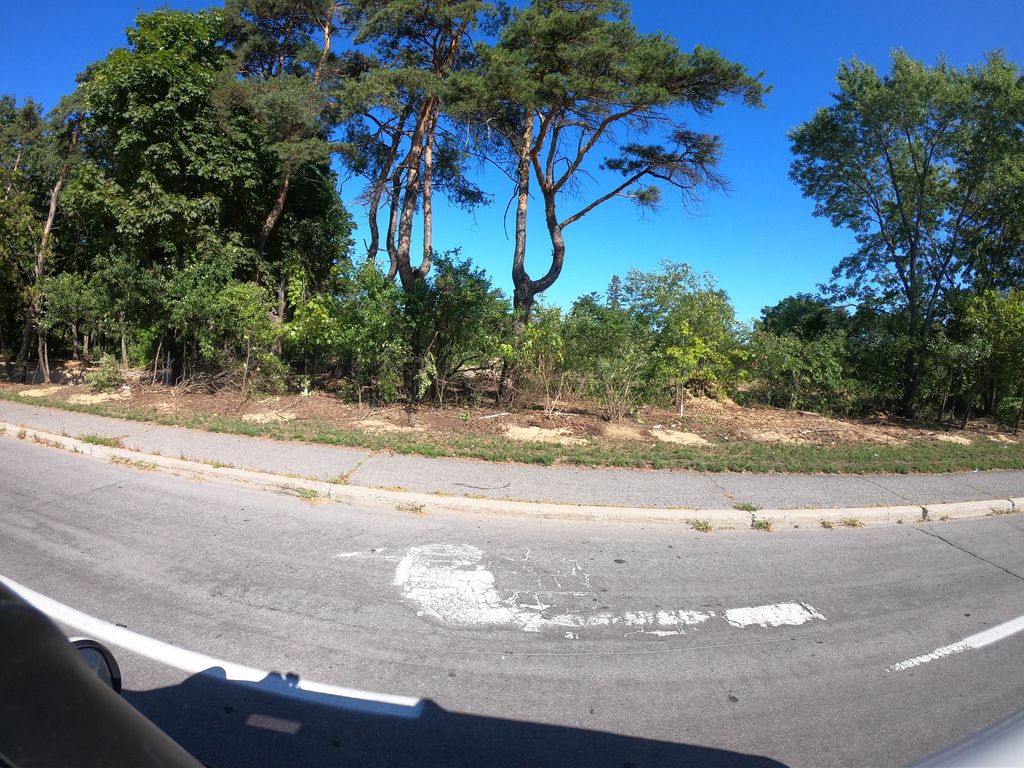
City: ottawa-gatineau